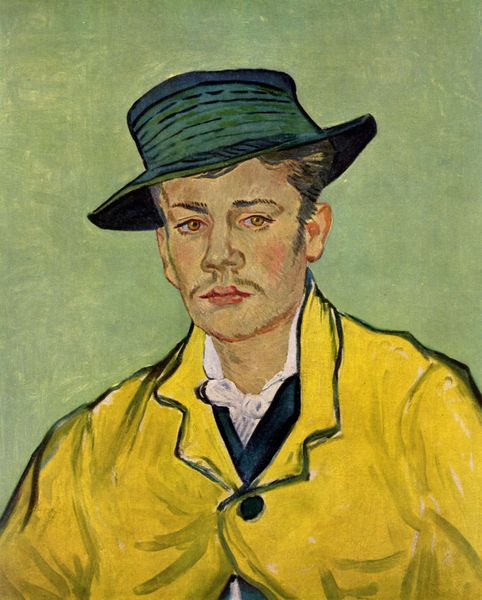
Titel: Porträt des Armand Roulin
Künstler: Vincent van Gogh
Standort: Essen (Ruhr)
Institution: Museum Folkwang
Schlagwörter: blau, dunkel, gemälde, haut, kopf, mann, schatten, weiß, aquarell, cezanne, gelb, grün, impressionismus, sitzen, ausschnitt, braun, brust, bunt, frankreich, frisur, grau, haar, hell, hintergrund, hut, licht, mund, nase, ohr, orange, schwarz, stirn, blick, rot, schal, tuch, expressionismus, flächig, hochformat, malerei, muster, schleife, anzug, bart, blond, hemd, jacke, jung, schnurrbart, augen, falten, gesicht, inkarnat, knoten, kragen, mensch, trauer, bildnis, blicken, hals, holland, portrait, porträt, schauen, öl, einsam, pastos, auge, haare, mantel, pose, augenbrauen, brustbild, en face, frontal, hübsch, kinn, knopf, lippen, ohren, rouge, scheitel, schräg, schultern, schön, traurig, kopfbedeckung, farbig, wangen, modell, umrisse, moderne, backen, abstrakt, farben, fläche, modern, dunkelgrün, farbe, hellgrün, linien, van gogh, französisch, schnäuzer, duktus, strohhut, krawatte, hutband, ernst, brauen, halstuch, pupillen, maler, melancholie, streifen, junge, nachdenklich, fliege, revers, schnauzbart, schnauzer, selbstporträt, hutkrempe, jacket, weste, krempe, geschlossen, wimpern, striche, umriss, regen, gogh, bub, inkarant, künstler, portait, konturen, strich, selbstbildnis, koteletten, tasche, pinselstrich, umrisslinie, kotletten, vincent van gogh, jüngling, selbstportrait, junger mann, portät, blaugrün, aufmerksam, gaugin, pstos, neutral, zugeknöpft, krage, junger, grpn, oberlippenbart, mint, schief, stumpf, umrisslinien, revert, matisse, nasenflügel, vincent, franzose, postimpressionismus, nähte, abstrackt, bärtchen, glb, mintgrün, forschend, einer, stechender blick, kunstwerk, kottletten, regenmantel, abstract, schäuzer, moustache, scnurrbart, grüner hintergrund, kußmund, bohemian, schnurrbat aquarell, schnurrbatr, schutern, voncent van gogh, himmelgrün, geiz, geleb jacke, mustache